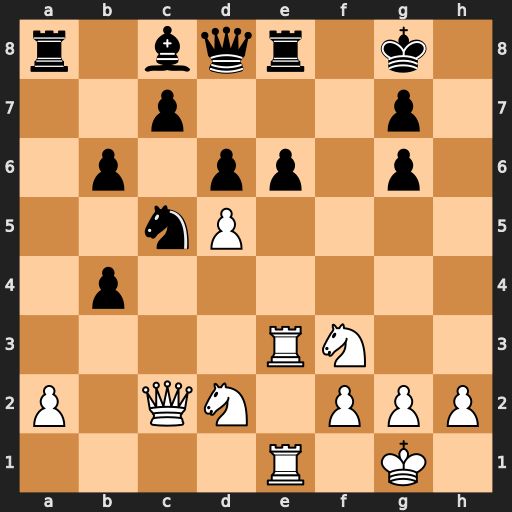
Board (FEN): r1bqr1k1/2p3p1/1p1pp1p1/2nP4/1p6/4RN2/P1QN1PPP/4R1K1
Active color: w
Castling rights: -
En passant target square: -
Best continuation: Qxg6 Qf6 Qxe8+